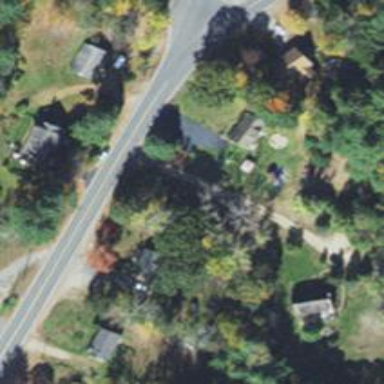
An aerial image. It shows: Driveway leading to service road.